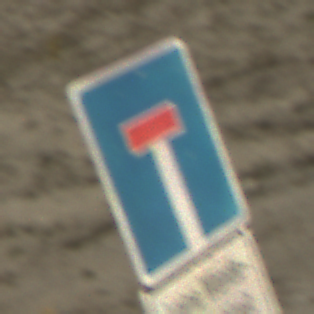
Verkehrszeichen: Sackgasse
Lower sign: HinweisGeaenderteVorfahrtVerkehrsfuehrungVerkehrsregelung3
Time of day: Midday
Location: Outdoor (Beach)
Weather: PartlyCloudy
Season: NotSpecified
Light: Natural